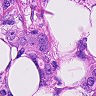
Metastatic tissue present: yes